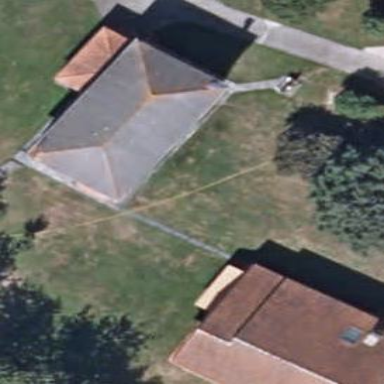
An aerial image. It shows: Simple house.